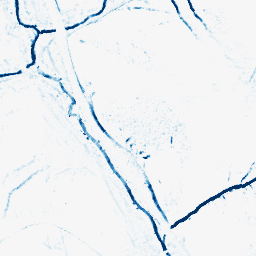
Category: morphological
Decomposition family: morphological_diamond
Decomposition parameters: operation: closing
radius: 3
Upsampling method: bicubic
Upsampling parameters: scale: 4
Upsampling scale: 4